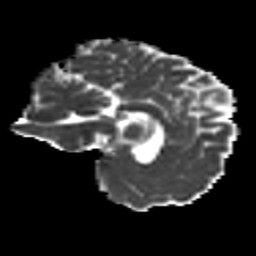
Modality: MD
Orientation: sagittal
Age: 36
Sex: female
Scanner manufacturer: siemens
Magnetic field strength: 3 T
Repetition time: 8.6 s
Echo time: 0.095 s